Question: Some people from our company create some rule about UI design for Web, Android and iOS. They give us a bunch of icon for each platform. But when i look at Android platform icon, they using multi icon to create 1 icon. For example, button background, they use these 3 icon, 1 for left side, 1 for right size and 1 stretchable for middle.

I think this is how web normally design button background. But i don't think i should do the same for Android (Maybe iOS also don't do it this way but since i only work with iOS for a short time, i not really sure). Normally i would use a Shape or 9-patch drawable for this kind of background. So here i have 2 question:
1. Which 1 should i use for button background in this example. A shape? A 9-patch drawable? Or multiple icon like this? And which one is worst to use?
2. If i must have to use multiple icon like this, how to put multiple icon like them into single background?
If their way of doing thing here is incorrect, i need some good reason to talk to them and make them change their mind. So any1 please help me clear about this problem.
Thank you!
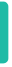
Answer: 9-patch should be the first choice and then is shape. Don't use 3 icon.
9-patch is more easy to use and easy to change if the further design changes. When using shape, you need to define the corresponding XML. If in next version, the background color changes, you need to modify the XML, but with 9-patch you just need to replace the resource file.
The other benefit is that, 9-patch can be created in UI side, programmer's don't have to re-manipulate it if the resource is correctly created. But with shape, programmer needs to know the RGB color, and need to code the XML.
3 icon is not suitable here. First, you have other better options. Second, 3 icon means you need to create 3 views for each of them. Third, the button should have different effect when user click it, with other two options you can simply define selectors, but with 3 icon, there's no elegant solution.